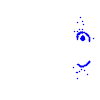
Particle: electron